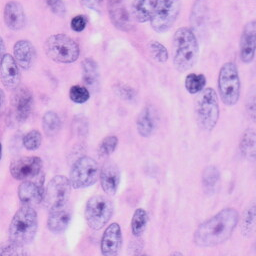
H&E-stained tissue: Skin